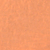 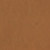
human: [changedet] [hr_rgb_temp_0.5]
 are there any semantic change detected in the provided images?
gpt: Nothing has changed.